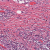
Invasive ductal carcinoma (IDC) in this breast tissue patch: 0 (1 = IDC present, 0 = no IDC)